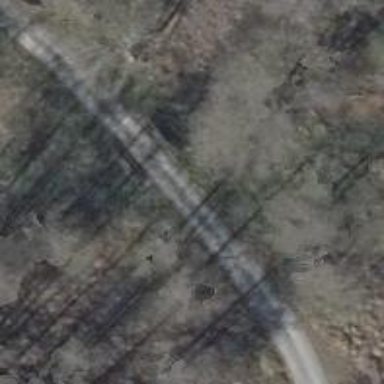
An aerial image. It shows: Track on bridge with compacted grade2 surface.